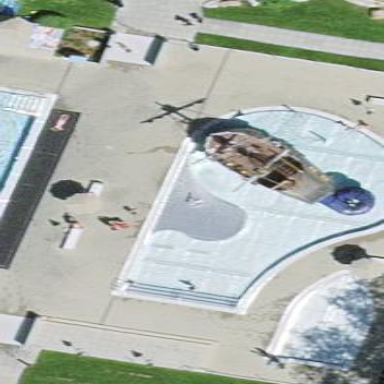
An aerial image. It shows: Swimming pool located in leisure land.